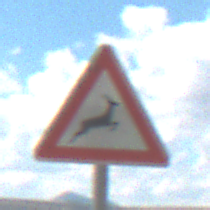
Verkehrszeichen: WildwechselLinks
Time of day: Midday
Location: Outdoor (Nature)
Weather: PartlyCloudy
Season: Autumn
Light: Natural